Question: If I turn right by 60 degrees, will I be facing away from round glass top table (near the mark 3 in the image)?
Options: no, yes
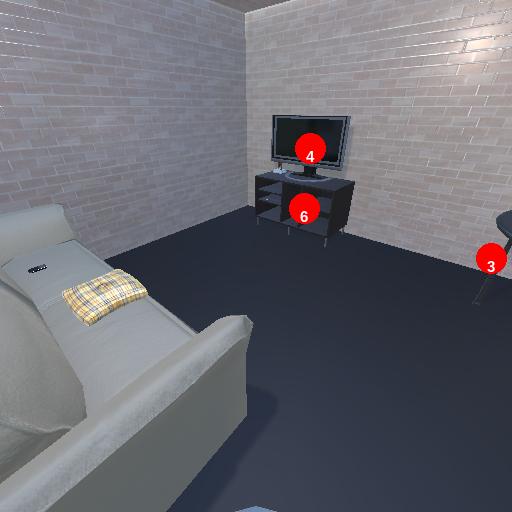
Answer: no